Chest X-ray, PA view. Patient: 51 years old, sex M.
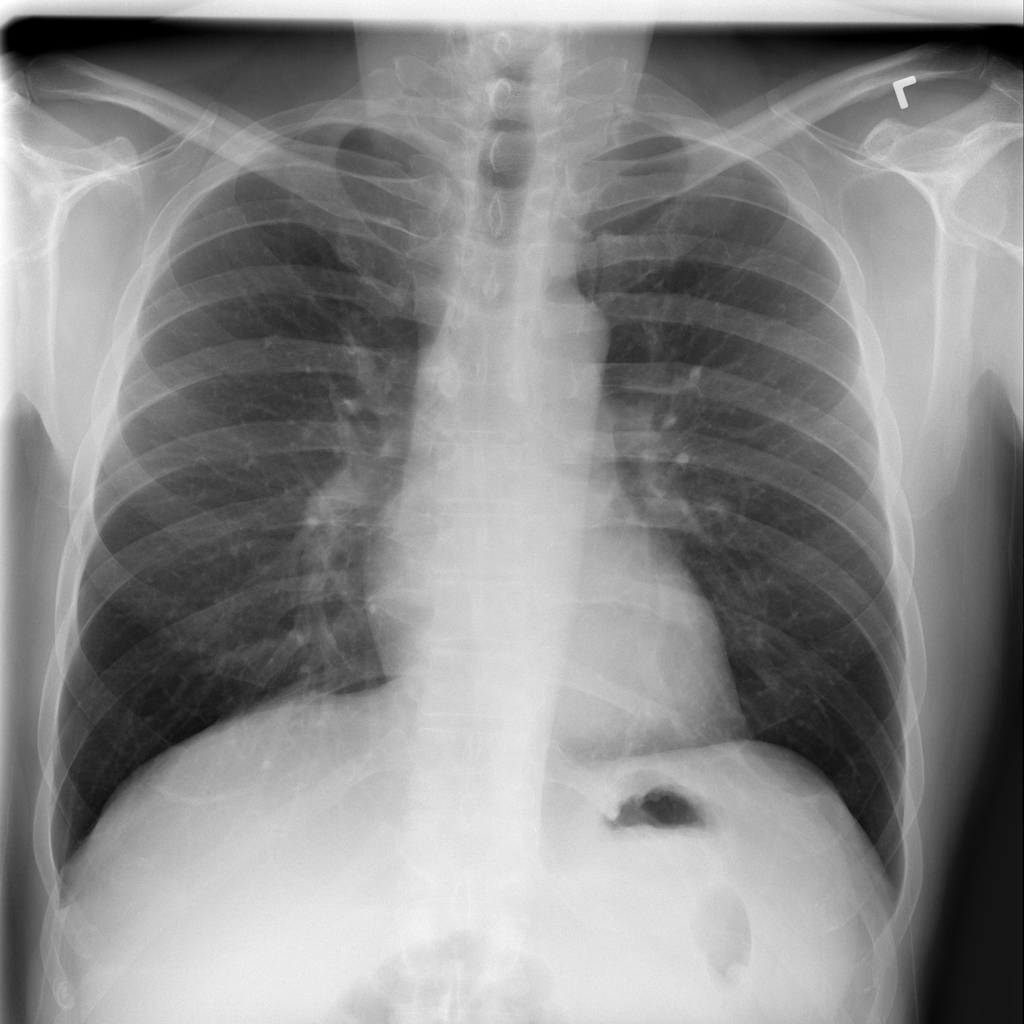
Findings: No Finding